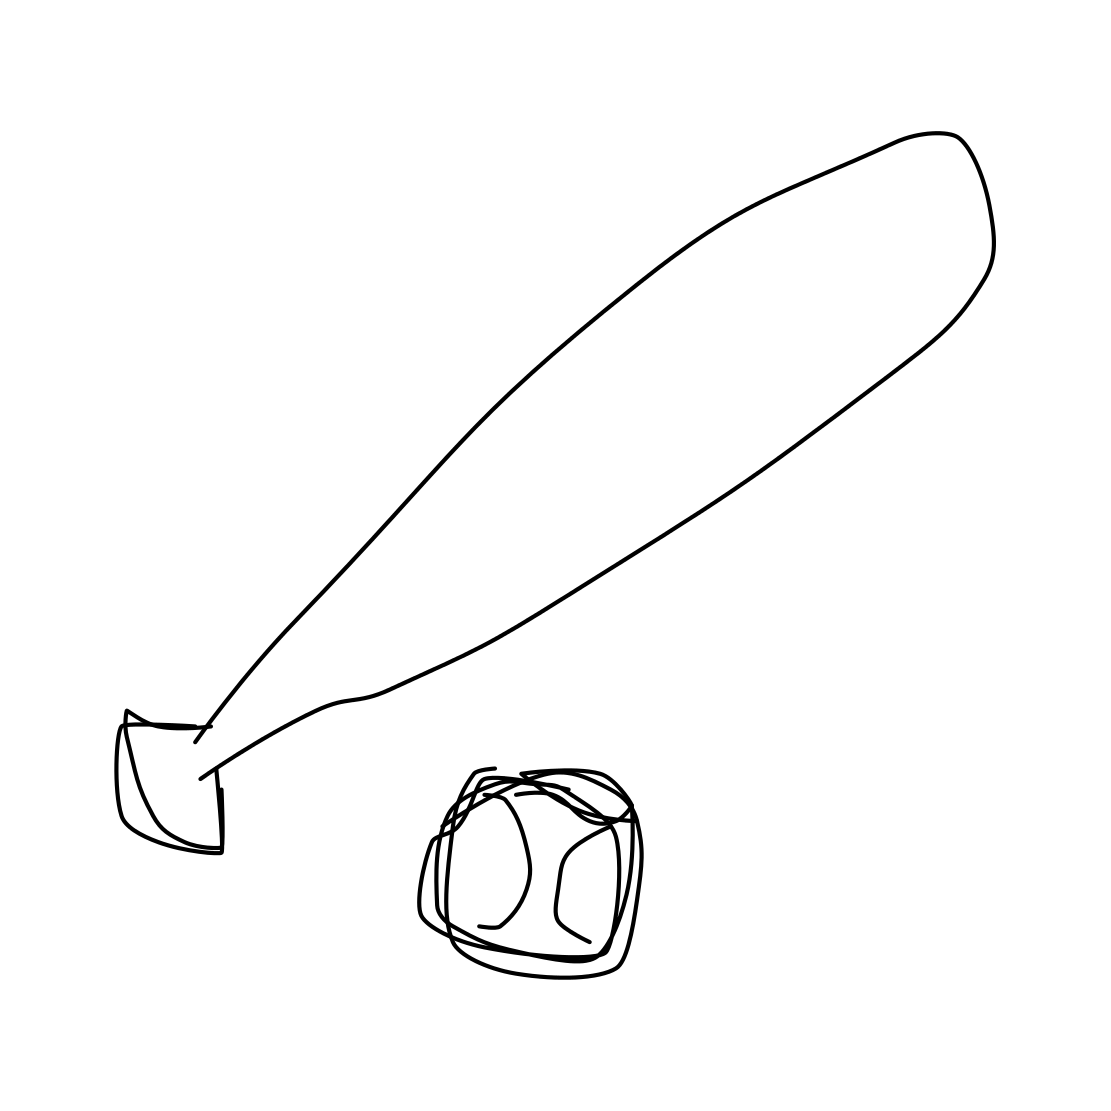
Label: baseball bat